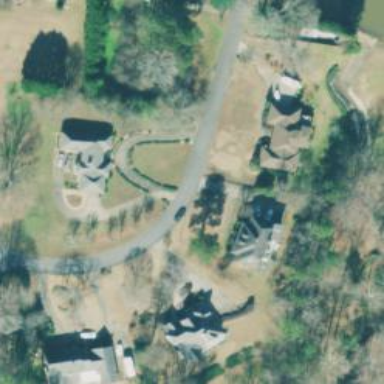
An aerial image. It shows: Driveway.